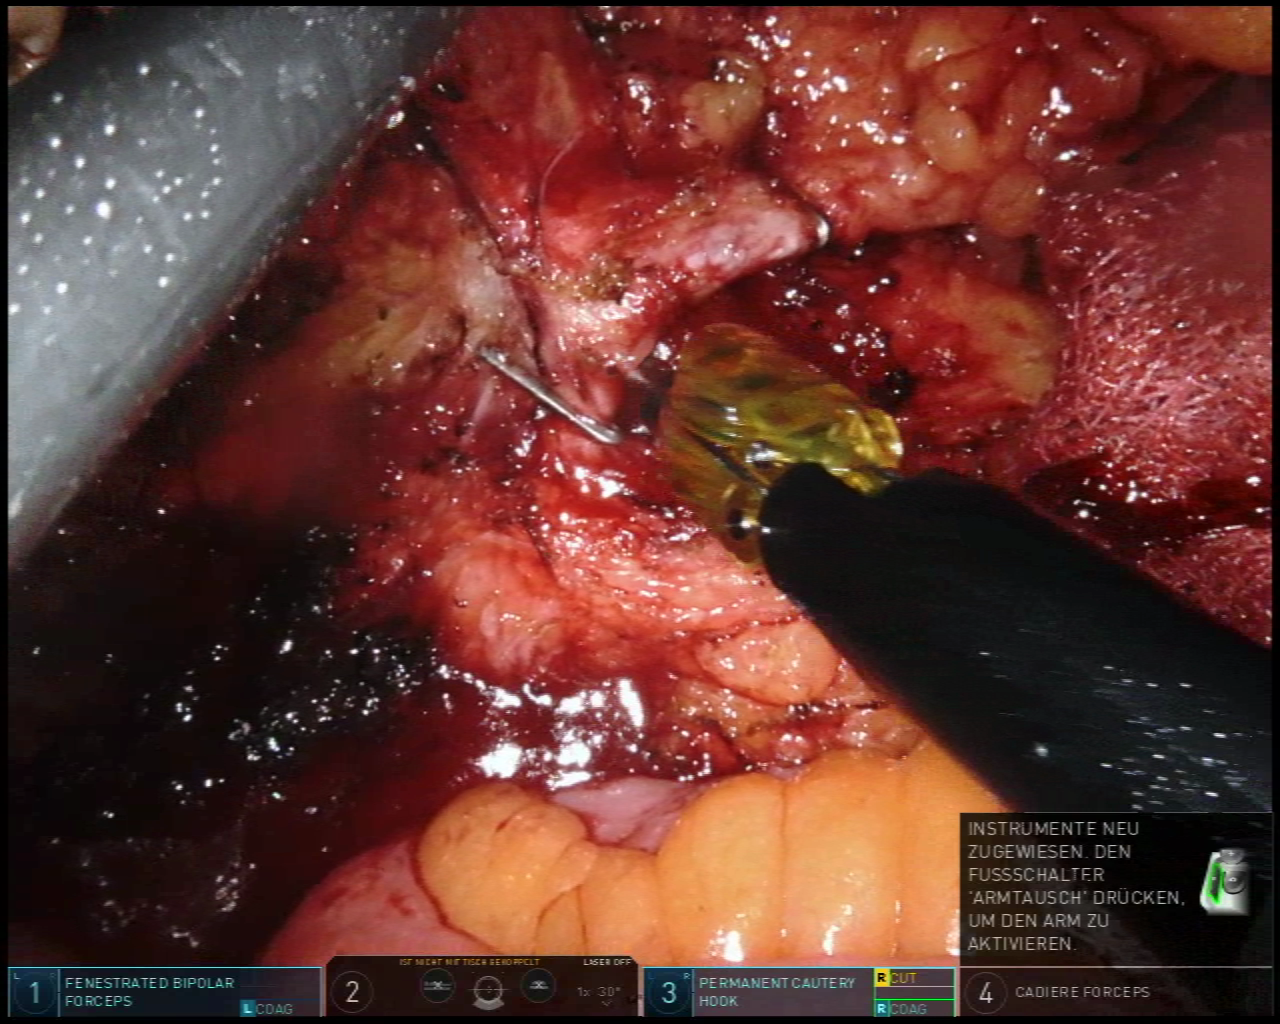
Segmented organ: inferior_mesenteric_artery
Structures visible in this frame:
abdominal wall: no
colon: yes
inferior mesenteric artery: yes
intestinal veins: no
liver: no
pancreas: no
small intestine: no
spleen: no
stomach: no
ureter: no
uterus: no
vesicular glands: no